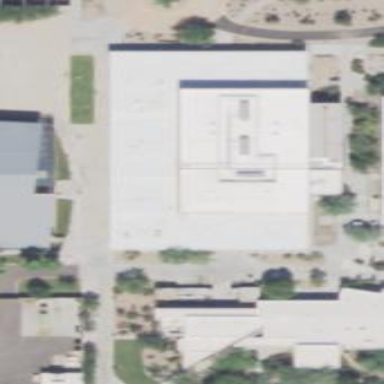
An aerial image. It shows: College building.